Question: I'm using the latest version of android studio (3.1.4), along with latest SDK version (28).
The layout does not get rendered in the design tab, I'm using coordinator layout.
'''
<resources>
<style name="AppTheme" parent="Base.Theme.AppCompat.Light.DarkActionBar">
<!-- Customize your theme here. -->
<item name="colorPrimary">@color/colorPrimary</item>
<item name="colorPrimaryDark">@color/colorPrimaryDark</item>
<item name="colorAccent">@color/colorAccent</item>
</style>
</resources>
'''
'''
<?xml version="1.0" encoding="utf-8"?>
<android.support.design.widget.CoordinatorLayout xmlns:android="http://schemas.android.com/apk/res/android"
xmlns:app="http://schemas.android.com/apk/res-auto"
xmlns:tools="http://schemas.android.com/tools"
android:layout_width="match_parent"
android:layout_height="match_parent"
tools:context=".FireBaseInterfaseActivity">
<android.support.v7.widget.RecyclerView
android:id="@+id/rv_notas"
android:layout_width="match_parent"
android:layout_height="match_parent" />
<android.support.design.widget.FloatingActionButton
android:id="@+id/fab_plus"
android:layout_width="wrap_content"
android:layout_height="wrap_content"
android:layout_gravity="bottom|end"
android:layout_margin="16dp"
android:clickable="true"
android:focusable="true"
android:src="@drawable/ic_add" />
</android.support.design.widget.CoordinatorLayout>
'''
Design TAB image

How do I get around this problem?
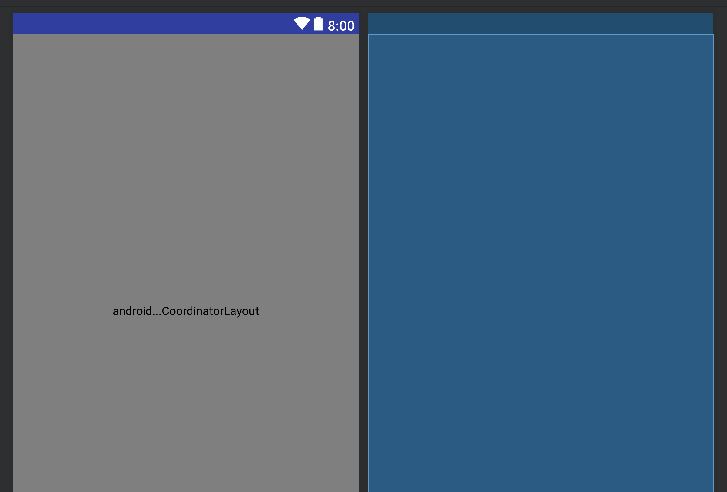
Answer: Try changing your targetSdkVersion to 27 (File --> Project Structure --> app --> Flavors)
and check your build.gradle(Module:app) file for this dependency:
'''
implementation 'com.android.support:appcompat-v7:27.1.1'
'''
if you already have this dependency and it still isn't working try adding this dependency:
'''
implementation 'com.android.support:design:27.1.1'
'''
I hope this helps you :)